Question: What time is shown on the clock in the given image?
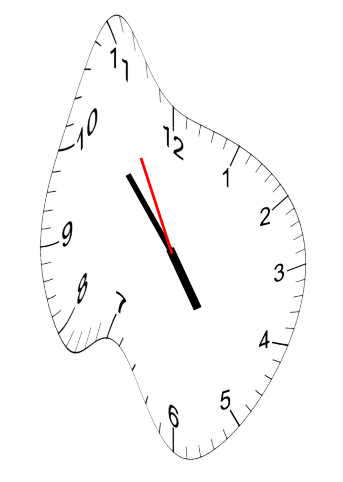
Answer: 04:52:55